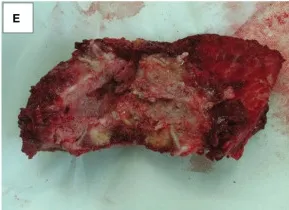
Lung CT, operative photograph, tumor specimen, X-ray, and pelvic CT after surgery. (E) Completely resected tumor tissue.
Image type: medical_photograph (other_medical_photograph)